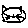
Label: cat